Field crop: tomato
Growth stage: 1
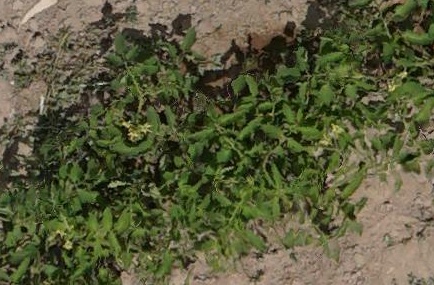
Species: tomato